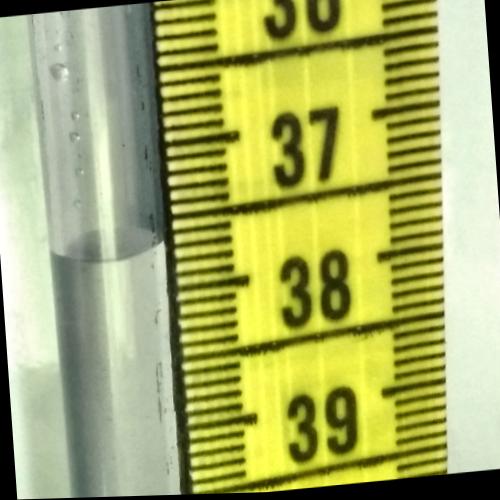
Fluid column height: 37.7 cm